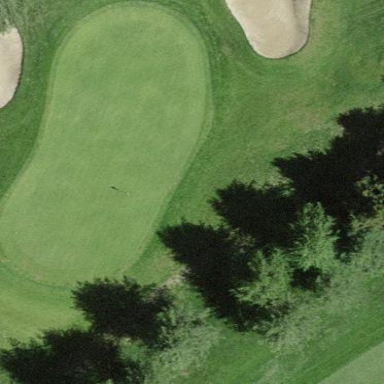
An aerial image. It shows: Golf green.